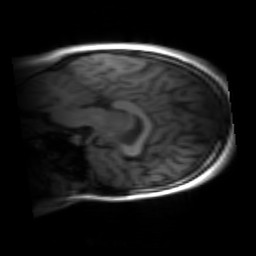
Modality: inplaneT1
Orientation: sagittal
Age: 23
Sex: female
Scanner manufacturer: siemens
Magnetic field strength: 3 T
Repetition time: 1.2 s
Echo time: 0.00251 s